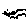
Label: bird